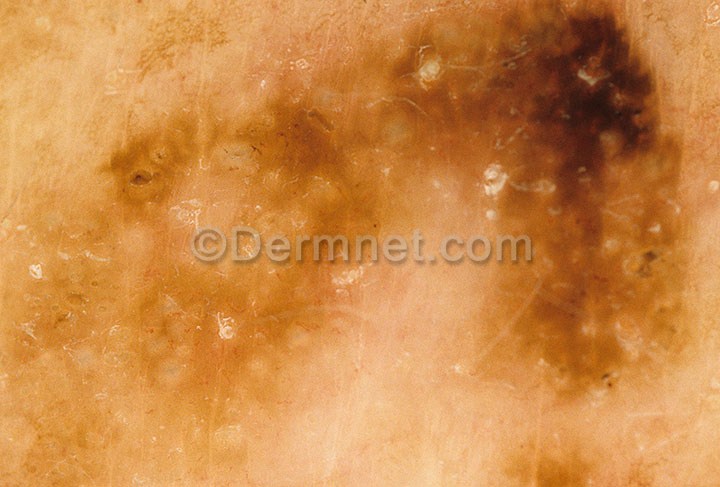
Disease: Seborrheic Keratoses and other Benign Tumors